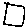
Label: square